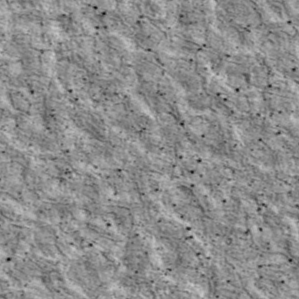
Label: non_frost